Aerial crown-view tile of a tropical tree (Barro Colorado Island, Panama), acquired 20240918:
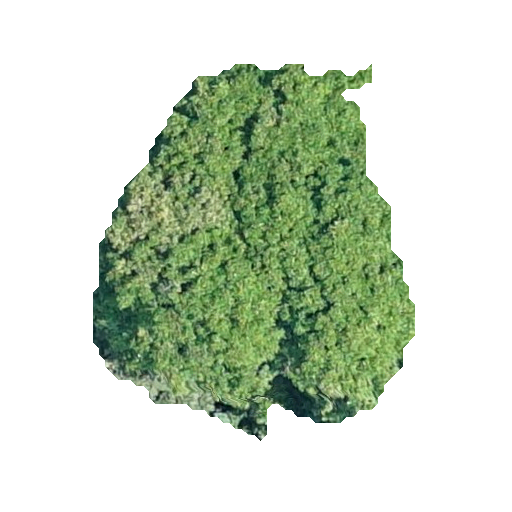
Species: Prioria copaifera
GBIF accepted scientific name: Prioria copaifera
Crown area: 137.173 m²